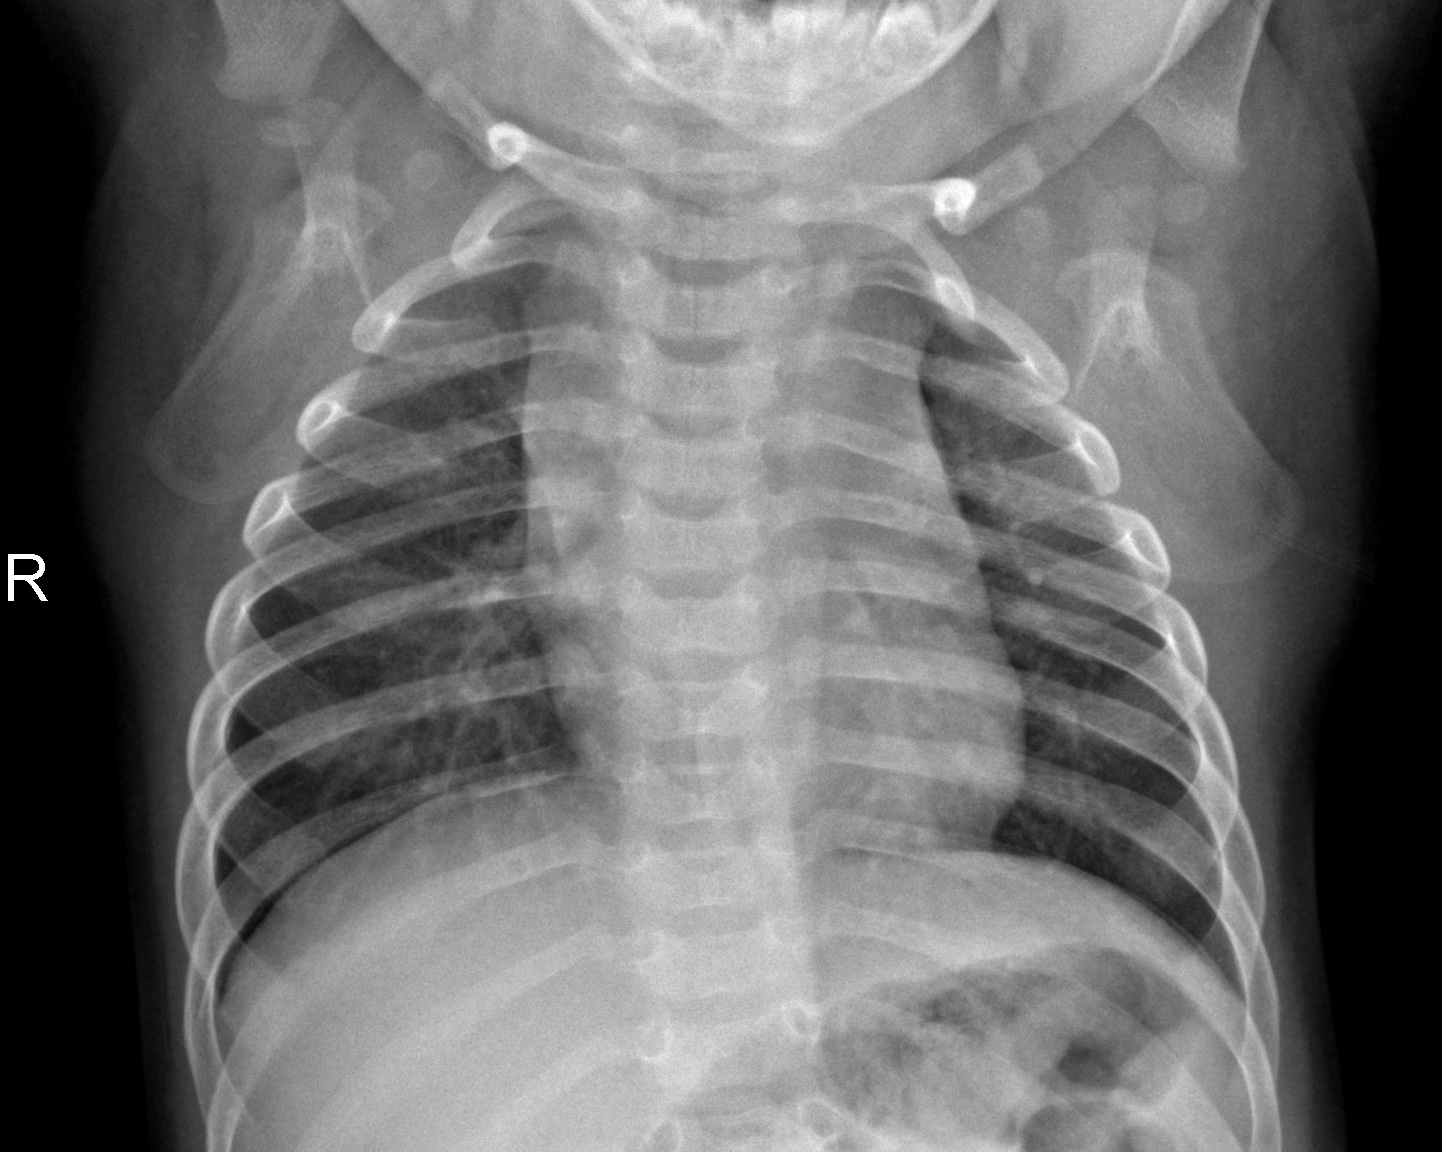
Diagnosis: NORMAL